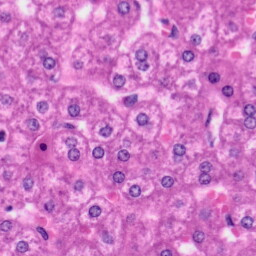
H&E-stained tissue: Liver